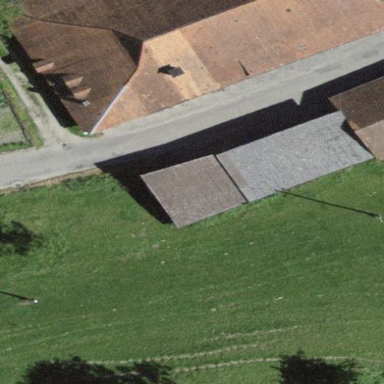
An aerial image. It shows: Shed.